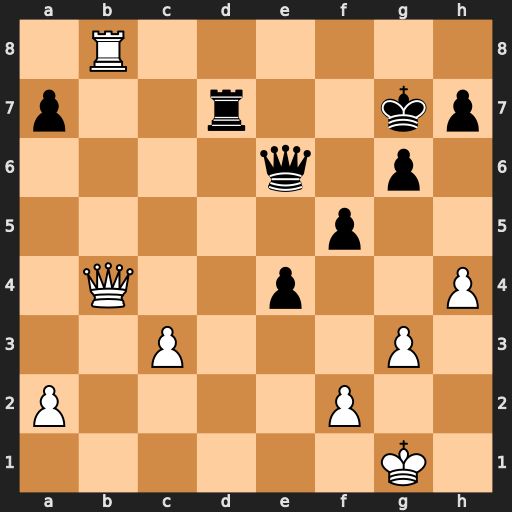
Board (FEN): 1R6/p2r2kp/4q1p1/5p2/1Q2p2P/2P3P1/P4P2/6K1
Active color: w
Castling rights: -
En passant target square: -
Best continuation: Qf8#